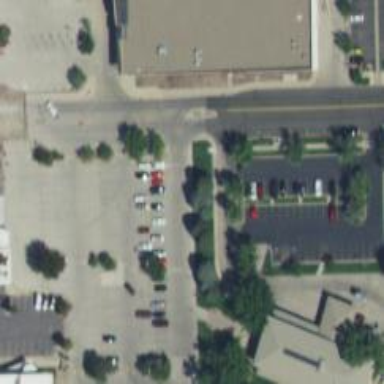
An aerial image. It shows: Parking space.